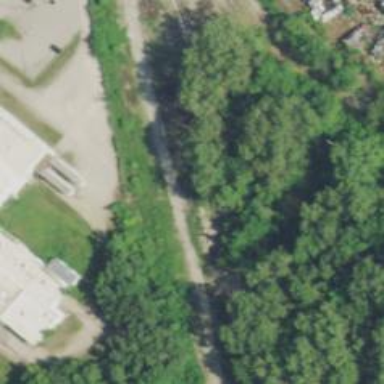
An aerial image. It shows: Disused railway spur line.